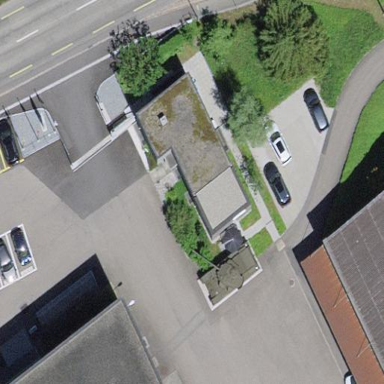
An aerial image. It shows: Building.